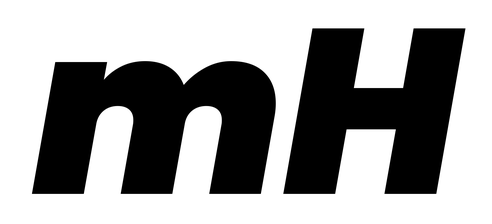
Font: Poppins-BlackItalic